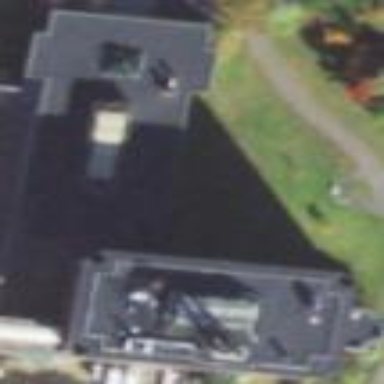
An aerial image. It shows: University building.